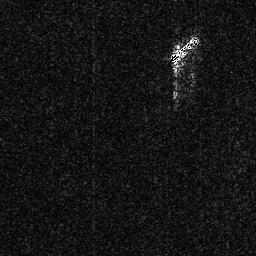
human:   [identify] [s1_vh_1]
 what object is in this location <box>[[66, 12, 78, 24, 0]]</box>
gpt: <ref>1 medium ship at the top right</ref>